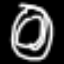
Label: donut